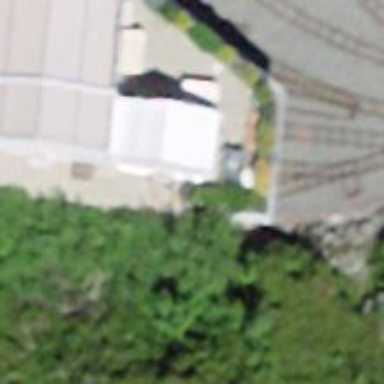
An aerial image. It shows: Abandoned railway yard.